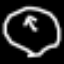
Label: clock